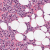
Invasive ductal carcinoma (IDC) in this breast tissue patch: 1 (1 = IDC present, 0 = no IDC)